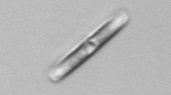
Label: pennate